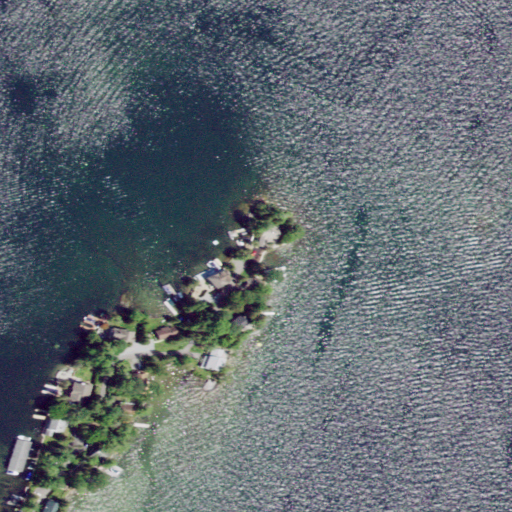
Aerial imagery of cape in New York named Cotton Point containing open water, open development, medium intensity development, low intensity development, and herbaceous wetlands